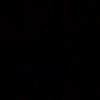
Label: space